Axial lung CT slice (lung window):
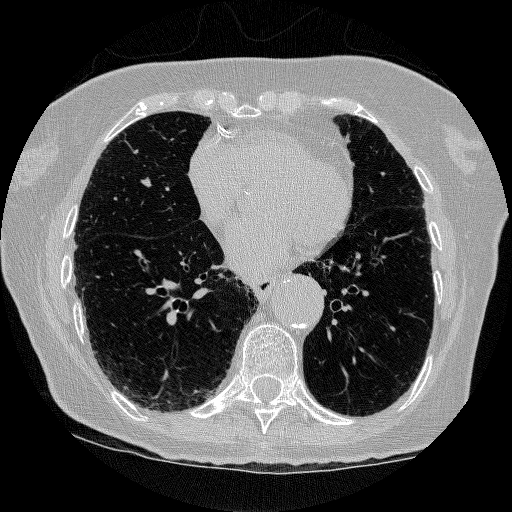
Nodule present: no